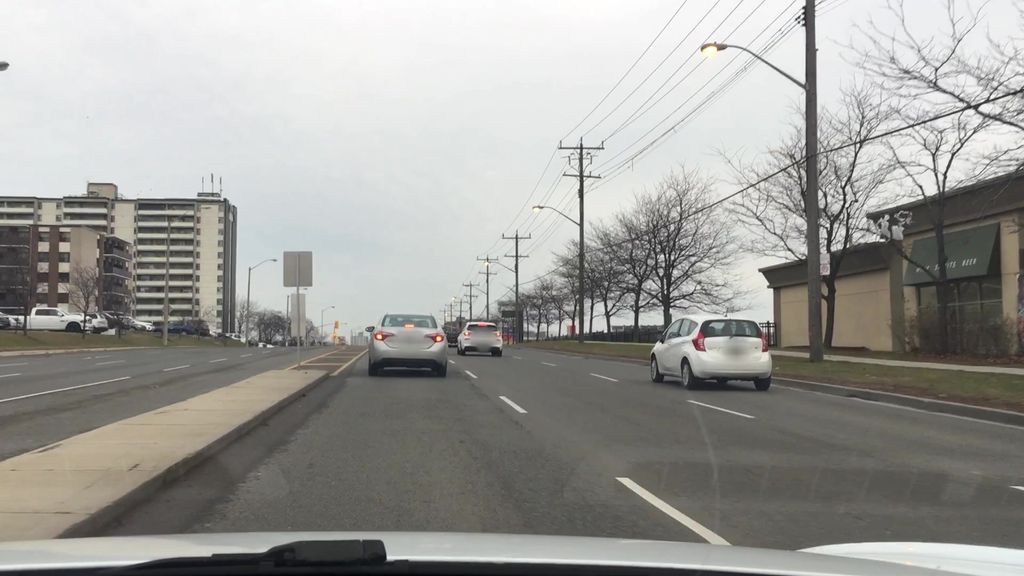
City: toronto